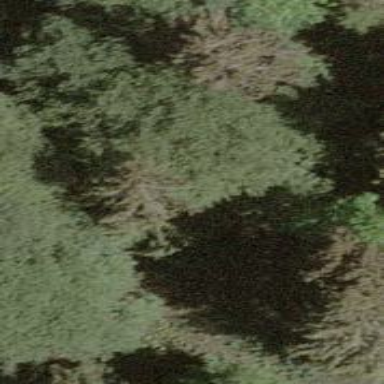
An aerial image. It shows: Single tag "natural: tree."